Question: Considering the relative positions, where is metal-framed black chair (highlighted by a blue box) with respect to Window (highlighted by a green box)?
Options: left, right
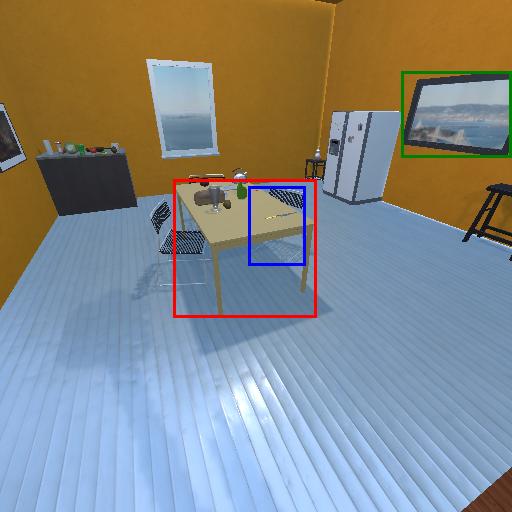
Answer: left